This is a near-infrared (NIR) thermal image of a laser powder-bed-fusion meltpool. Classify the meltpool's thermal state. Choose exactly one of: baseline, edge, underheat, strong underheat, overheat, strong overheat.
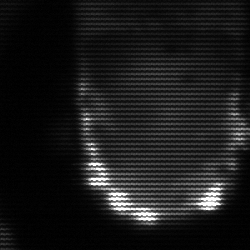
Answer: baseline